Interaction volume radius: 10 \u00c5
Interaction volume height: 15 \u00c5
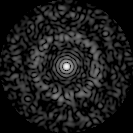
Disorder parameter: 0.8238